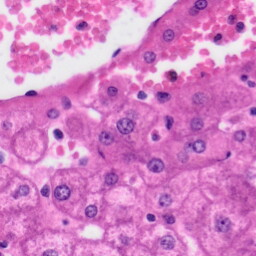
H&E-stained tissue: Liver